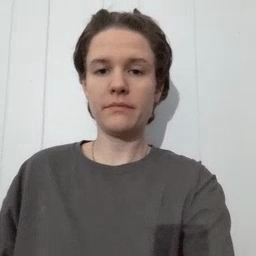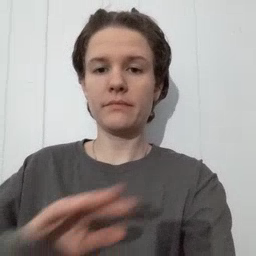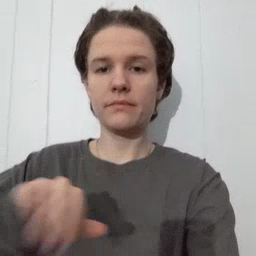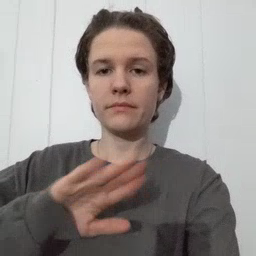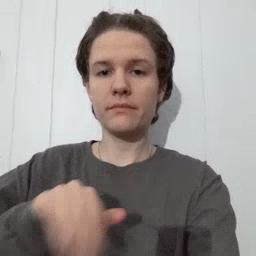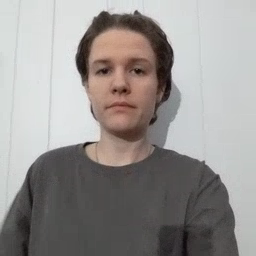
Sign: pool